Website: macys
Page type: customer-info-address
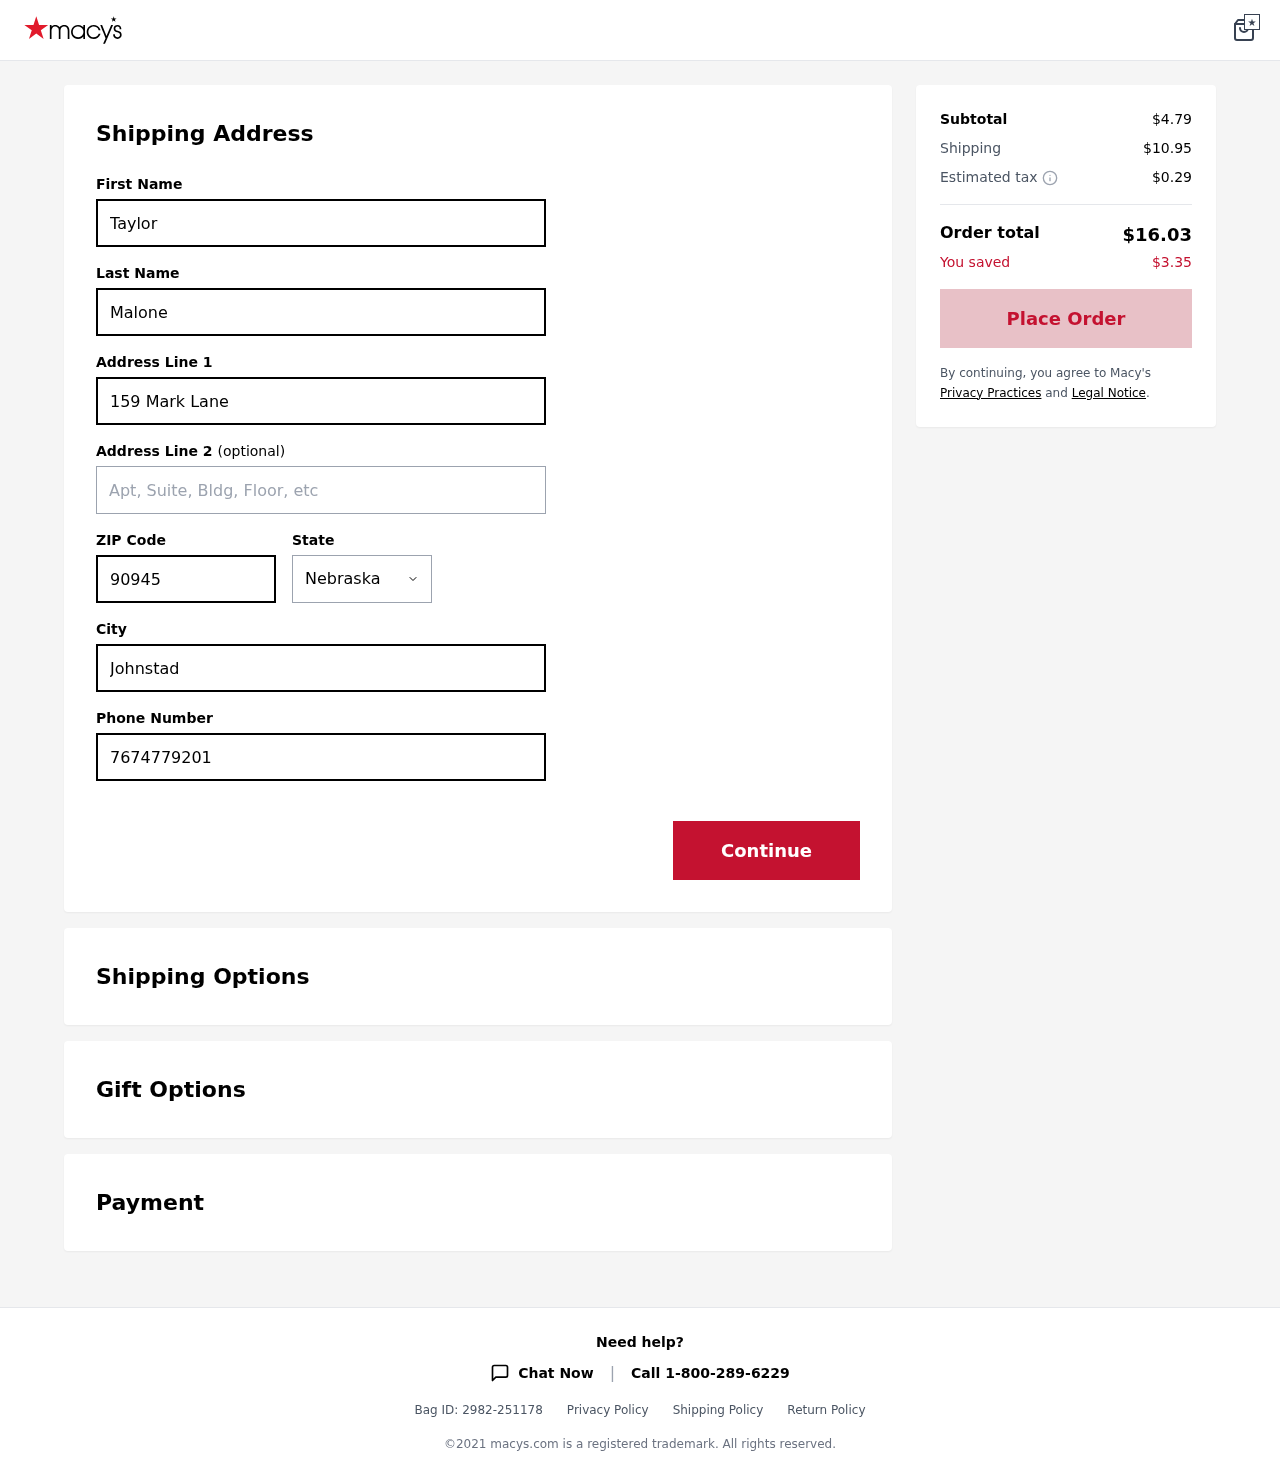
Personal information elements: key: PII_CITY
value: Johnstad
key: PII_FIRSTNAME
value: Taylor
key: PII_LASTNAME
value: Malone
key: PII_PHONE
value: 7674779201
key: PII_POSTCODE
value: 90945
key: PII_STATE
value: Nebraska
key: PII_STREET
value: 159 Mark Lane
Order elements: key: ORDER_SUBTOTAL
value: $4.79
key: ORDER_SHIPPING_COST
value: $10.95
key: ORDER_TAX
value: $0.29
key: ORDER_TOTAL
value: $16.03
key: ORDER_SAVINGS
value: $3.35